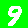
Digit: 9